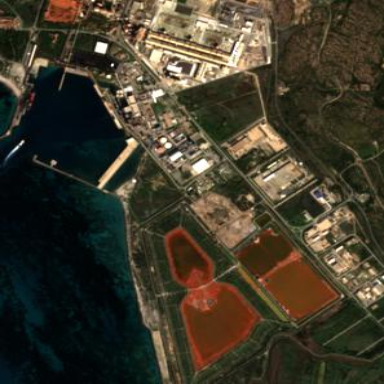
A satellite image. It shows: Landfill site containing red mud.